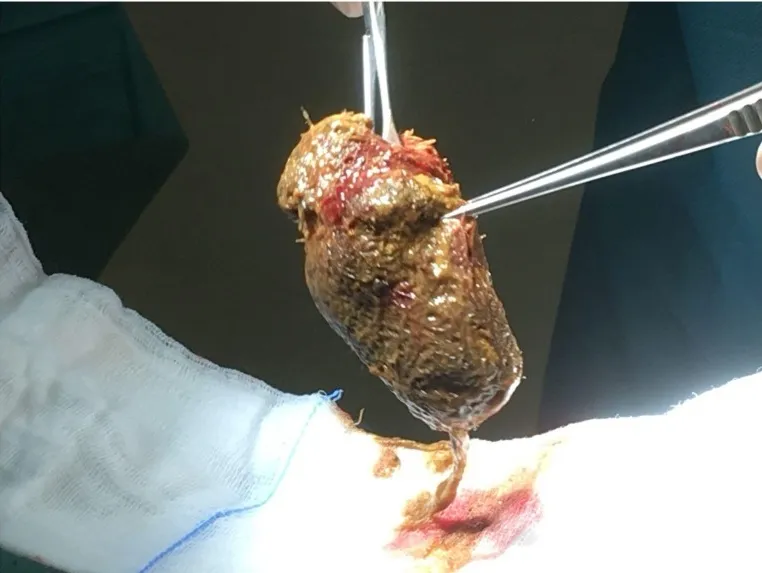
Large intra-luminal solid mass (tricobezoar) excised from the duodenum.
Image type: medical_photograph (other_medical_photograph)